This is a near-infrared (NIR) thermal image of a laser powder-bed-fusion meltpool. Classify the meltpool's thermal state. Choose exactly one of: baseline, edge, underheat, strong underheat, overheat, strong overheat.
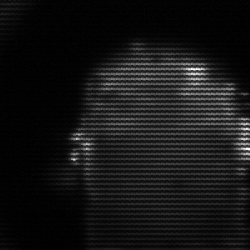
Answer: baseline